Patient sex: M
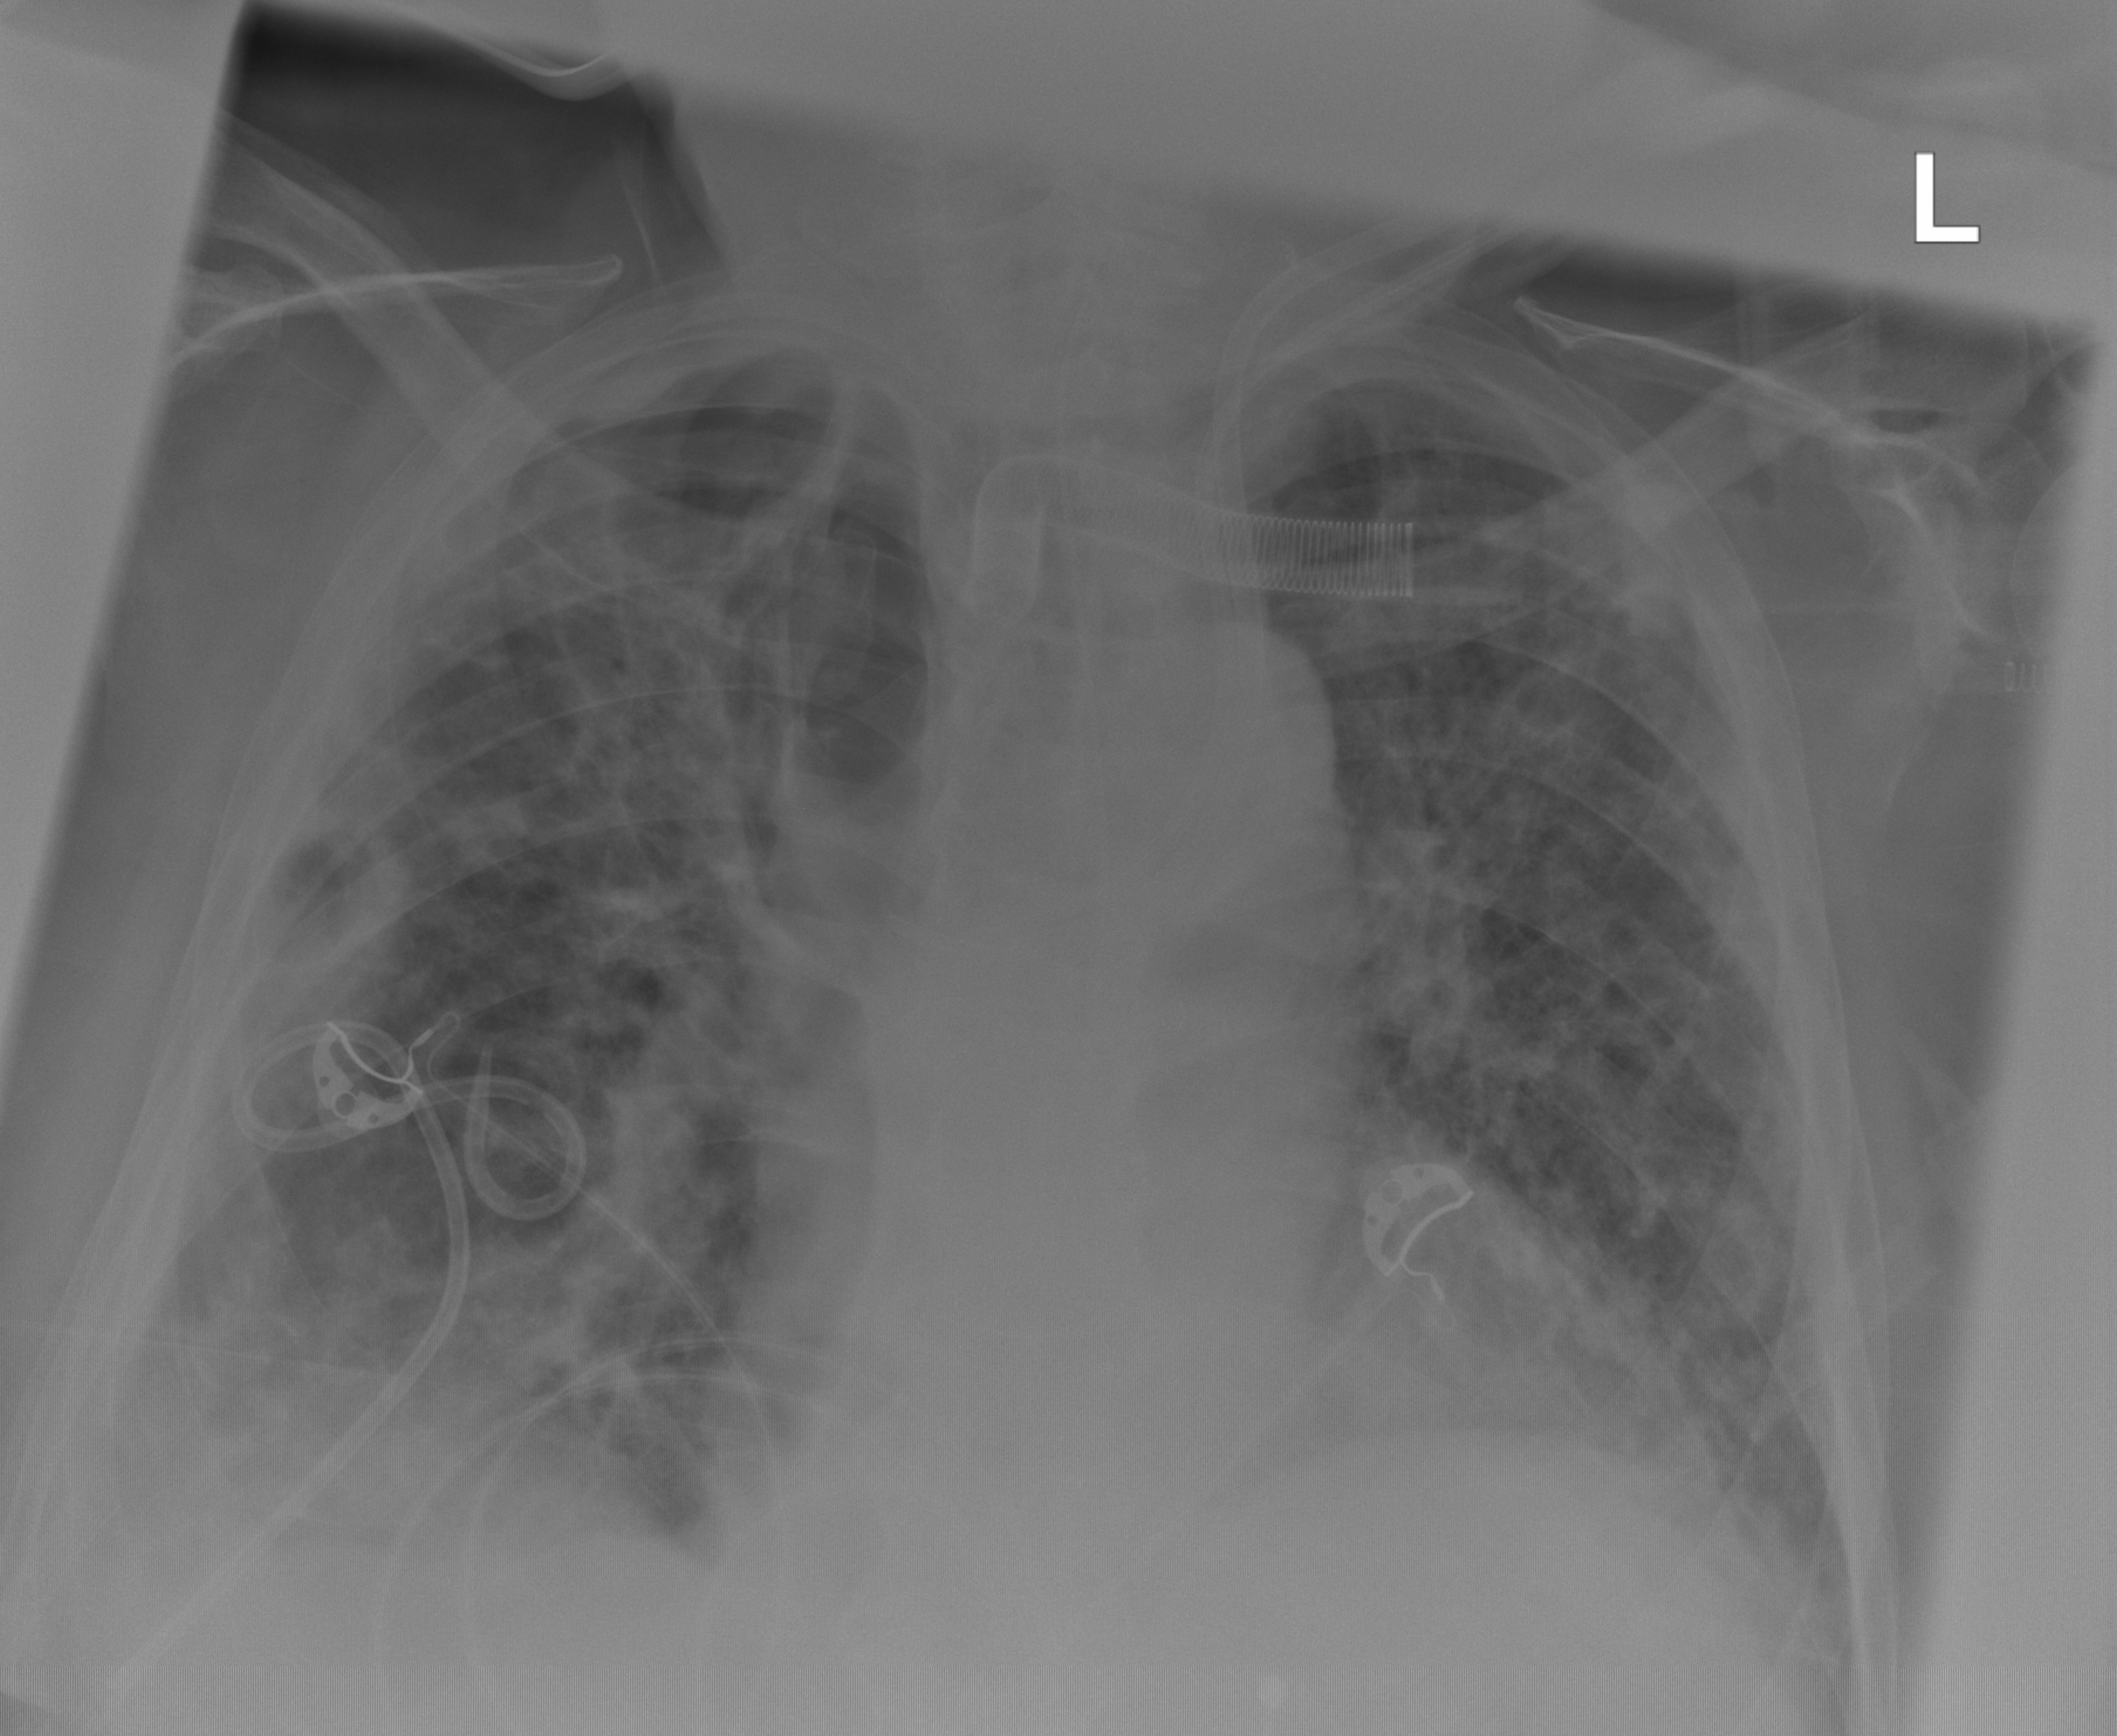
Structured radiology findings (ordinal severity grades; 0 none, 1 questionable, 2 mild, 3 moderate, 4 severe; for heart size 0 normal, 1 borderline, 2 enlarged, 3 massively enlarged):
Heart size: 2
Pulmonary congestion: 3
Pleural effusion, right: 0
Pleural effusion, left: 0
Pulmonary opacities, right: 3
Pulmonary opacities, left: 2
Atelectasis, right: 2
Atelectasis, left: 0